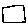
Label: square